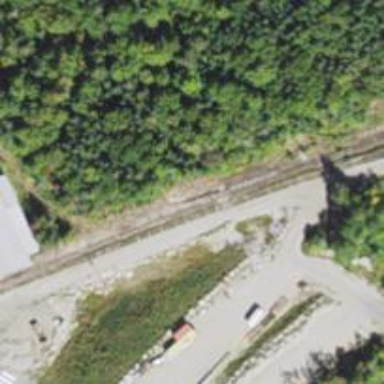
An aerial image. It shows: Preserved narrow-gauge railway.